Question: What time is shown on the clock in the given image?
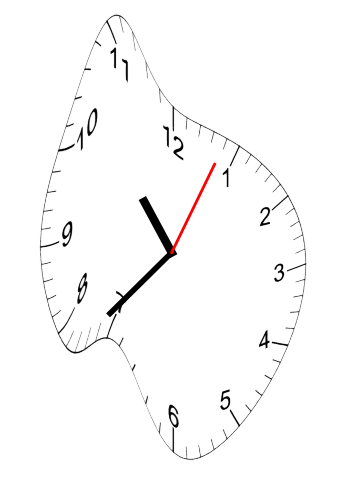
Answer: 10:37:04